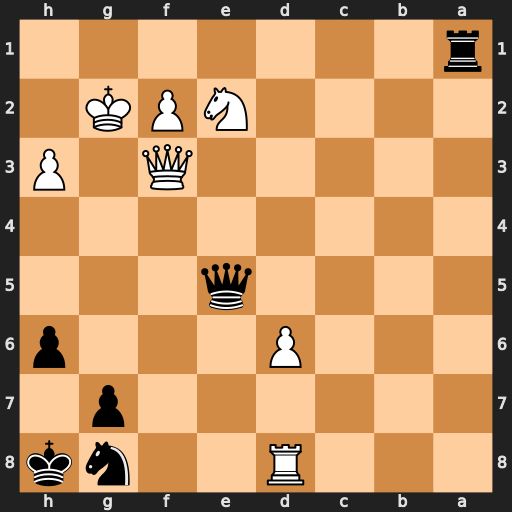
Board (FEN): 3R2nk/6p1/3P3p/4q3/8/5Q1P/4NPK1/r7
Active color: b
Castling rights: -
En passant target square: -
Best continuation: Qg5+ Kh2 Qxd8